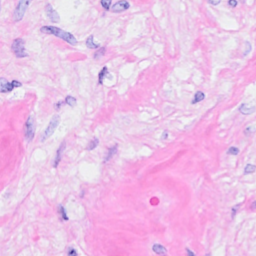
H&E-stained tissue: Breast